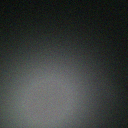
Screen state: off